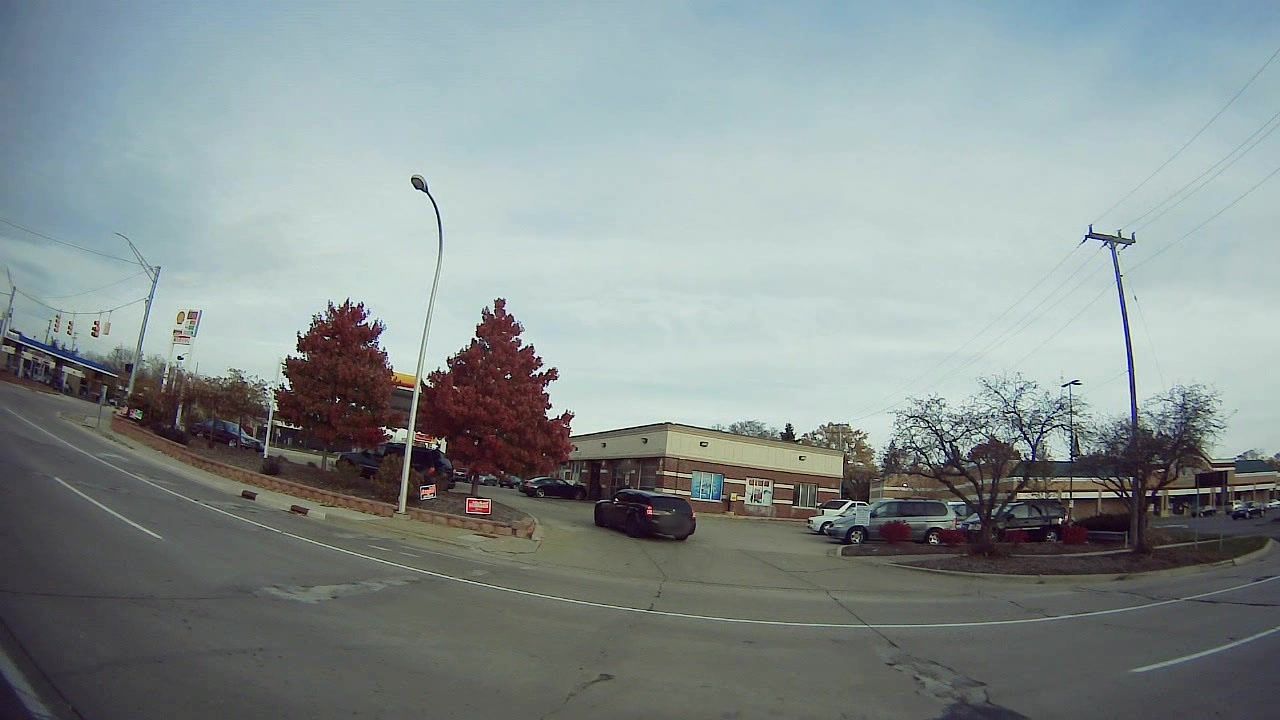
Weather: snowy
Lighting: day
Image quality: good
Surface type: driving surface
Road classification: service
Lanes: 6
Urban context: suburban or peri-urban
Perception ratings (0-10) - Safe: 3.08, Lively: 4.11, Beautiful: 4.4, Boring: 2.98, Depressing: 7.87, Wealthy: 1.54